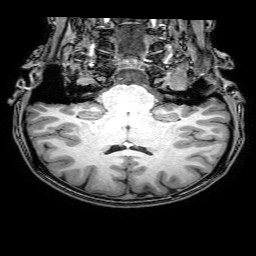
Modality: T1w
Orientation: sagittal
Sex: female
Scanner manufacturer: philips
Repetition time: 0.008105 s
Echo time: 0.00372 s